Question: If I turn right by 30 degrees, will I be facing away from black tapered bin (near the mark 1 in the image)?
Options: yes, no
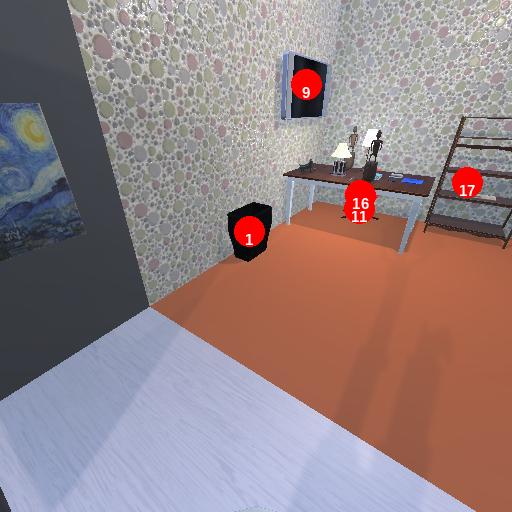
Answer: yes